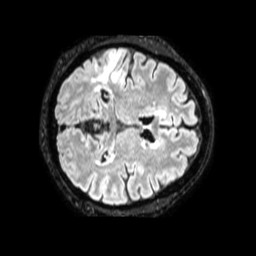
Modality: FLAIR
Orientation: axial
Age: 48
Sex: female
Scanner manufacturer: philips
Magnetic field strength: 1.5 T
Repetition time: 4.8 s
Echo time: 0.3306 s